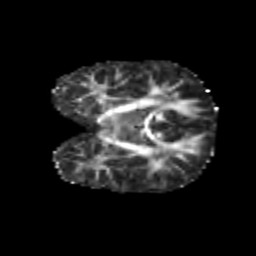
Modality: FA
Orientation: coronal
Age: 7
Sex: male
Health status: healthy